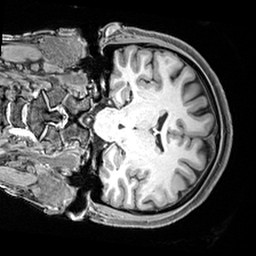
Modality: T1w
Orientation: coronal
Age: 28
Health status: healthy
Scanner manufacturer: siemens
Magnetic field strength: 3 T
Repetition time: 2.4 s
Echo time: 0.00217 s